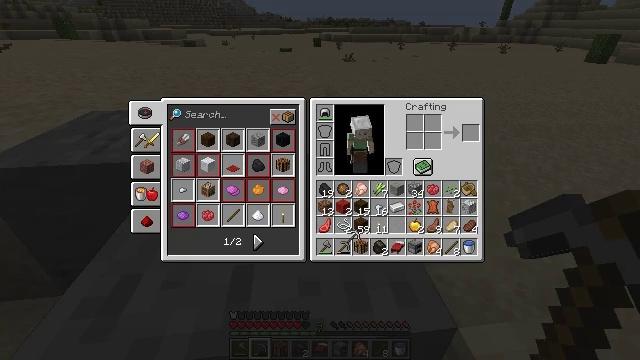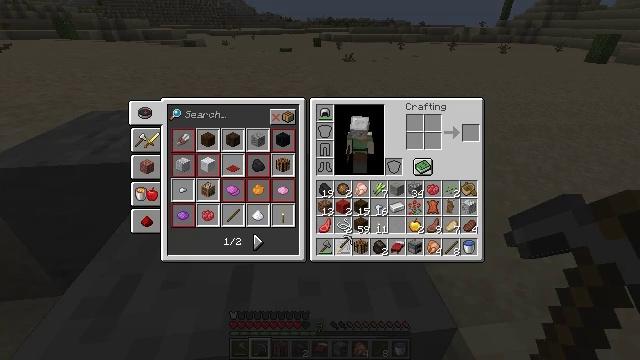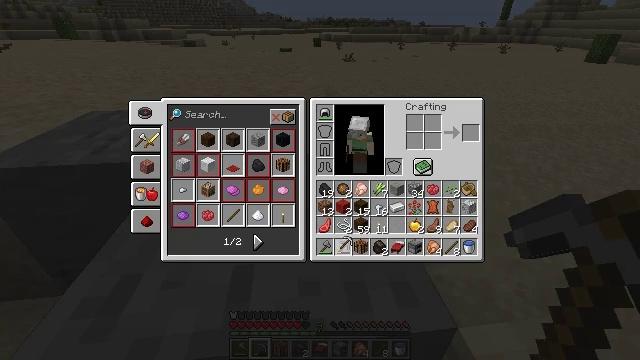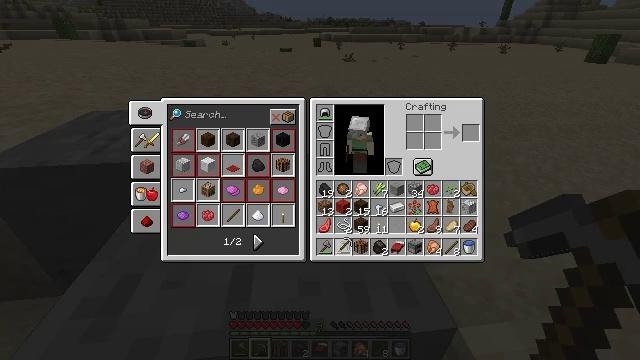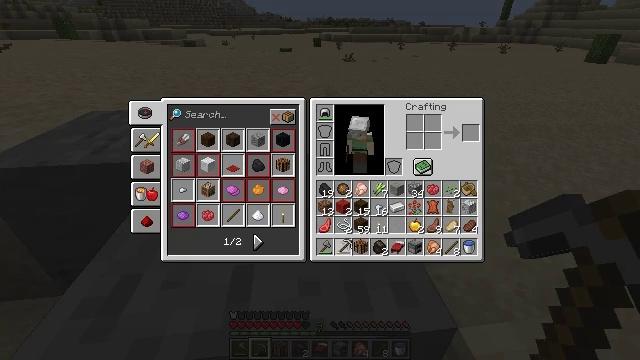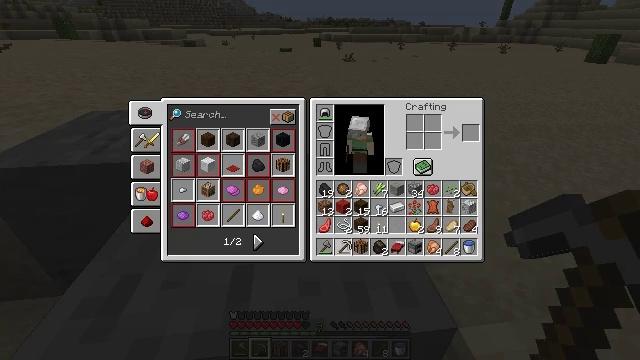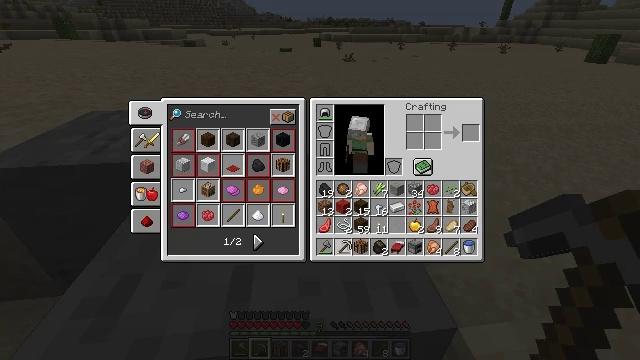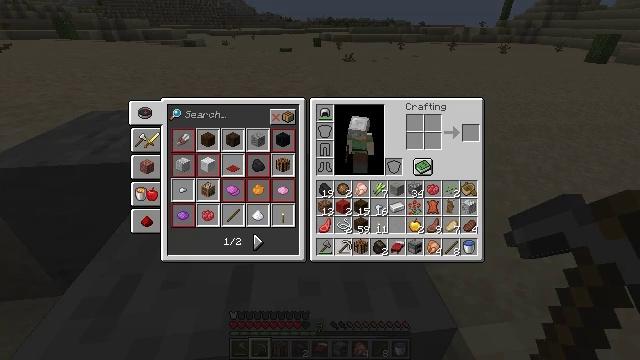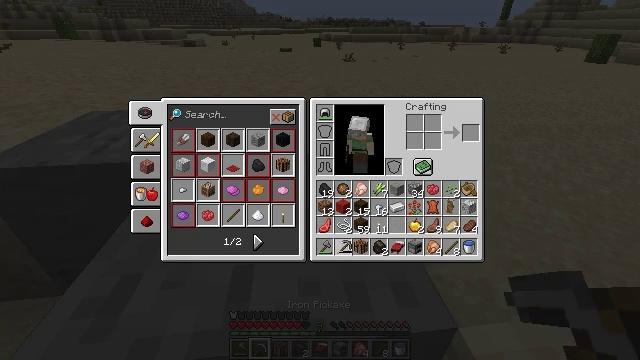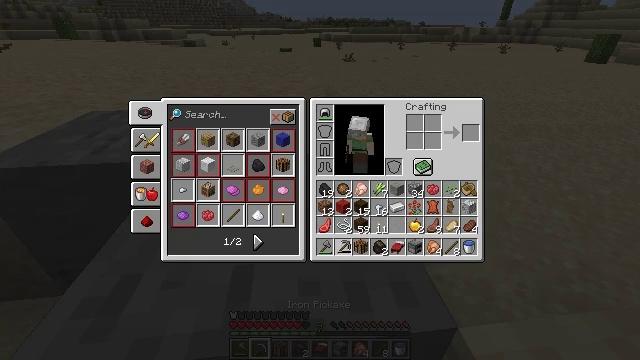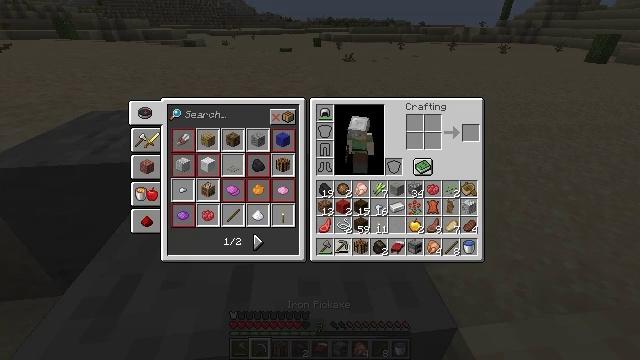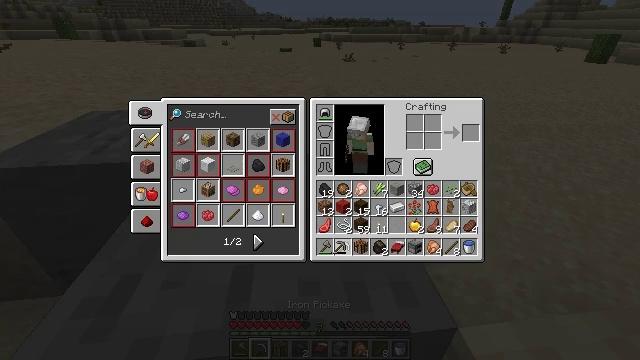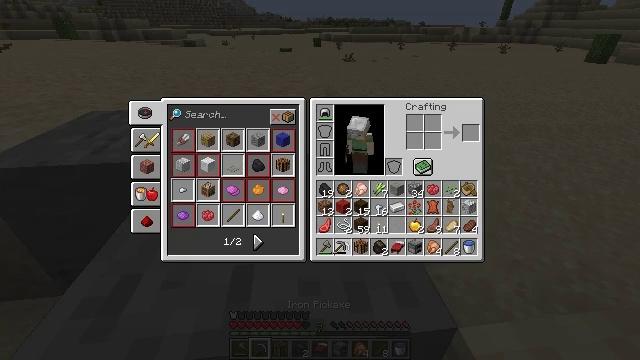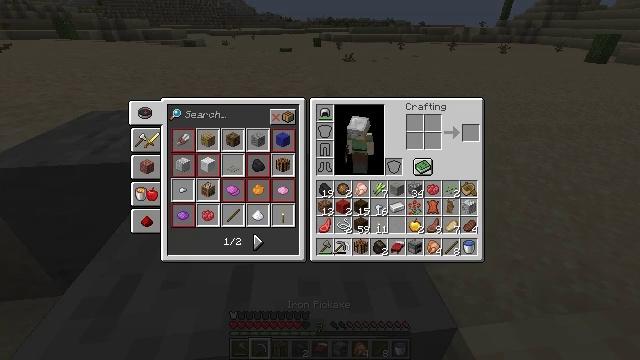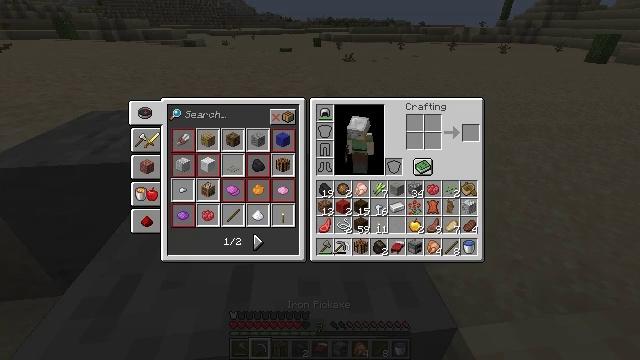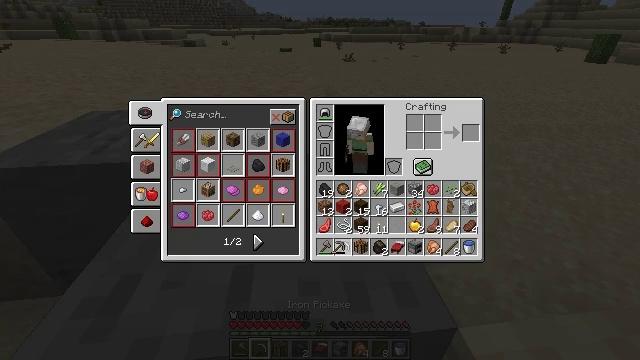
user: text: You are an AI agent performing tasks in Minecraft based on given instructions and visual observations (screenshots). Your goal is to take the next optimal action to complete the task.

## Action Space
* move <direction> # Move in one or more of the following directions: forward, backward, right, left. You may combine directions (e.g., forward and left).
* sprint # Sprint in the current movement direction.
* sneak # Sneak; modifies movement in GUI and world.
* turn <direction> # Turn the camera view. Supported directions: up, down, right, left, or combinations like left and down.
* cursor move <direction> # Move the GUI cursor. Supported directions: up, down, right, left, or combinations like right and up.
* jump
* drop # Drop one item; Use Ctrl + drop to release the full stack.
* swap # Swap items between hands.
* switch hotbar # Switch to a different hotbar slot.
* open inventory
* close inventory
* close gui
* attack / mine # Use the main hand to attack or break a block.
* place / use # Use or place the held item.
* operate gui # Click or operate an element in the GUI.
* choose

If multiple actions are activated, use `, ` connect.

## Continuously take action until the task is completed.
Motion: motion action
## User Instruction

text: Drop a rose bush.
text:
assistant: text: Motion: cursor move left
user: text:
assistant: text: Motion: no_op
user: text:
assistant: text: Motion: no_op
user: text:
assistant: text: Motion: no_op
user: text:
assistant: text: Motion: no_op
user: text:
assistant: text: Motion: operate gui
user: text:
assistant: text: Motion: operate gui
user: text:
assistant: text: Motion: no_op
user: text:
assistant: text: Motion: no_op
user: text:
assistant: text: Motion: no_op
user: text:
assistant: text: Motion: no_op
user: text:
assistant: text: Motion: no_op
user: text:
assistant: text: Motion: no_op
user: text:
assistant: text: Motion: no_op
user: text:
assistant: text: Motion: no_op
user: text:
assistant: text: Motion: no_op
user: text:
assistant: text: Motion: no_op
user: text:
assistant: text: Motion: no_op
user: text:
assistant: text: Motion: no_op
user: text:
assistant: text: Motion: cursor move right
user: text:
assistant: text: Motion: cursor move right and up
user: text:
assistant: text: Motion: cursor move right
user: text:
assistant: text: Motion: no_op
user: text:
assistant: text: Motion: no_op
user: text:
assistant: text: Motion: no_op
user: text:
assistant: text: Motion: no_op
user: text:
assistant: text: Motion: no_op
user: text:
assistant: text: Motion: no_op
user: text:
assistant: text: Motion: no_op
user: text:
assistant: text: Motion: operate gui